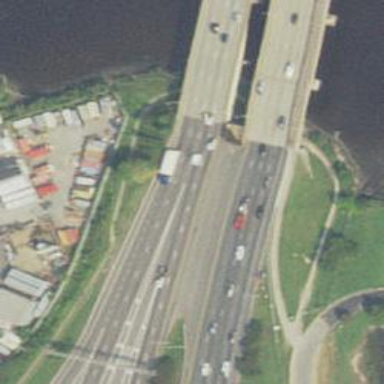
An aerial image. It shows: Motorway bridge with separate sidewalk.